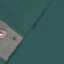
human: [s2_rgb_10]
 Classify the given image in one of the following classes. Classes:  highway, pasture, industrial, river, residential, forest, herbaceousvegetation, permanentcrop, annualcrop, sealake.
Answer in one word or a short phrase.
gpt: AnnualCrop